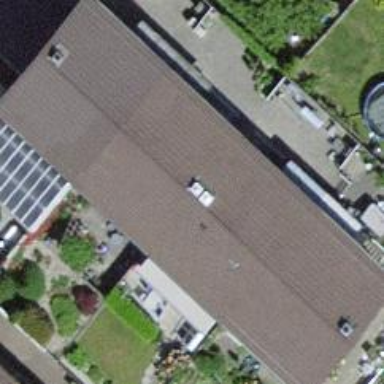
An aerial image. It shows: Terrace building with gabled roof.